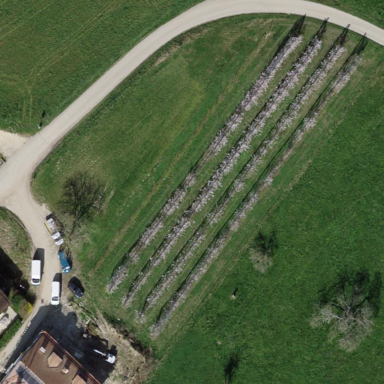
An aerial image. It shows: Orchard.